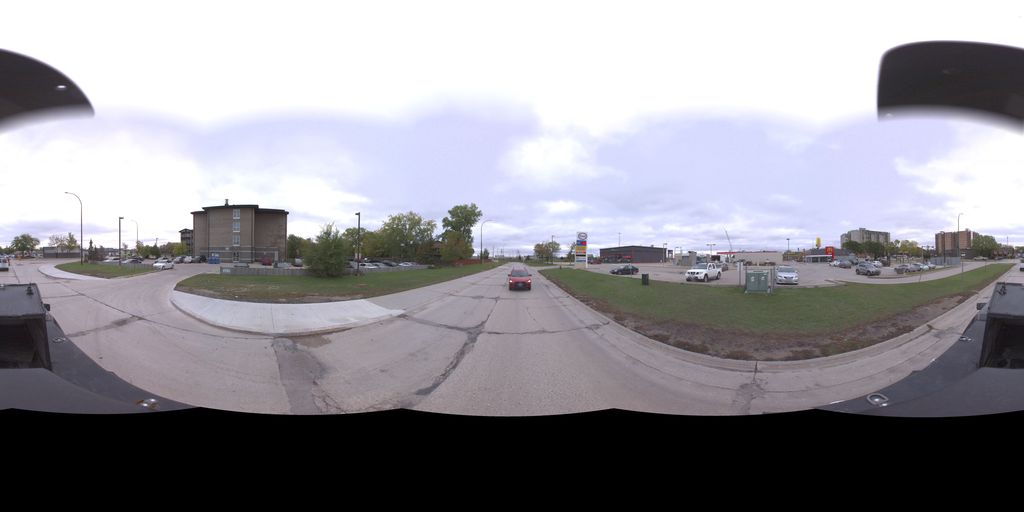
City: winnipeg